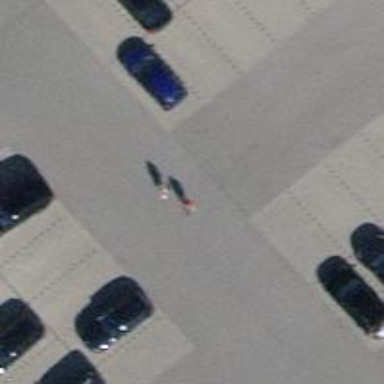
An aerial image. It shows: Asphalt parking aisle road.